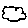
Label: cloud